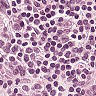
Metastatic tissue present: no